Question: The picture shows the balloon popping problem. You need to pop all the balloons in a certain order. The reward for popping a red balloon is the product of itself and the value on the balloons to the left and right. The reward for popping a gold balloon is doubled, and the reward for popping a black balloon becomes negative. If there is no balloon on the left or right, multiply the value by 1. You only need to find the maximum reward and keep only the final value
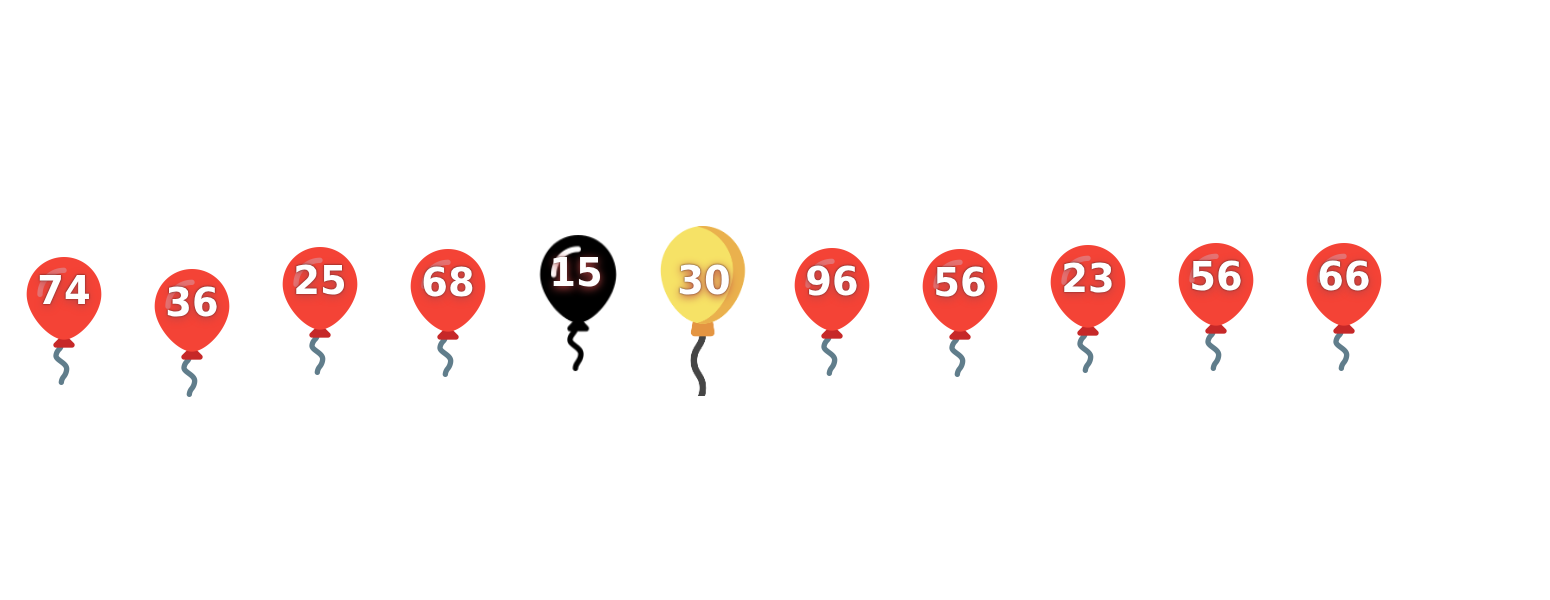
Answer: 2288326